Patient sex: M
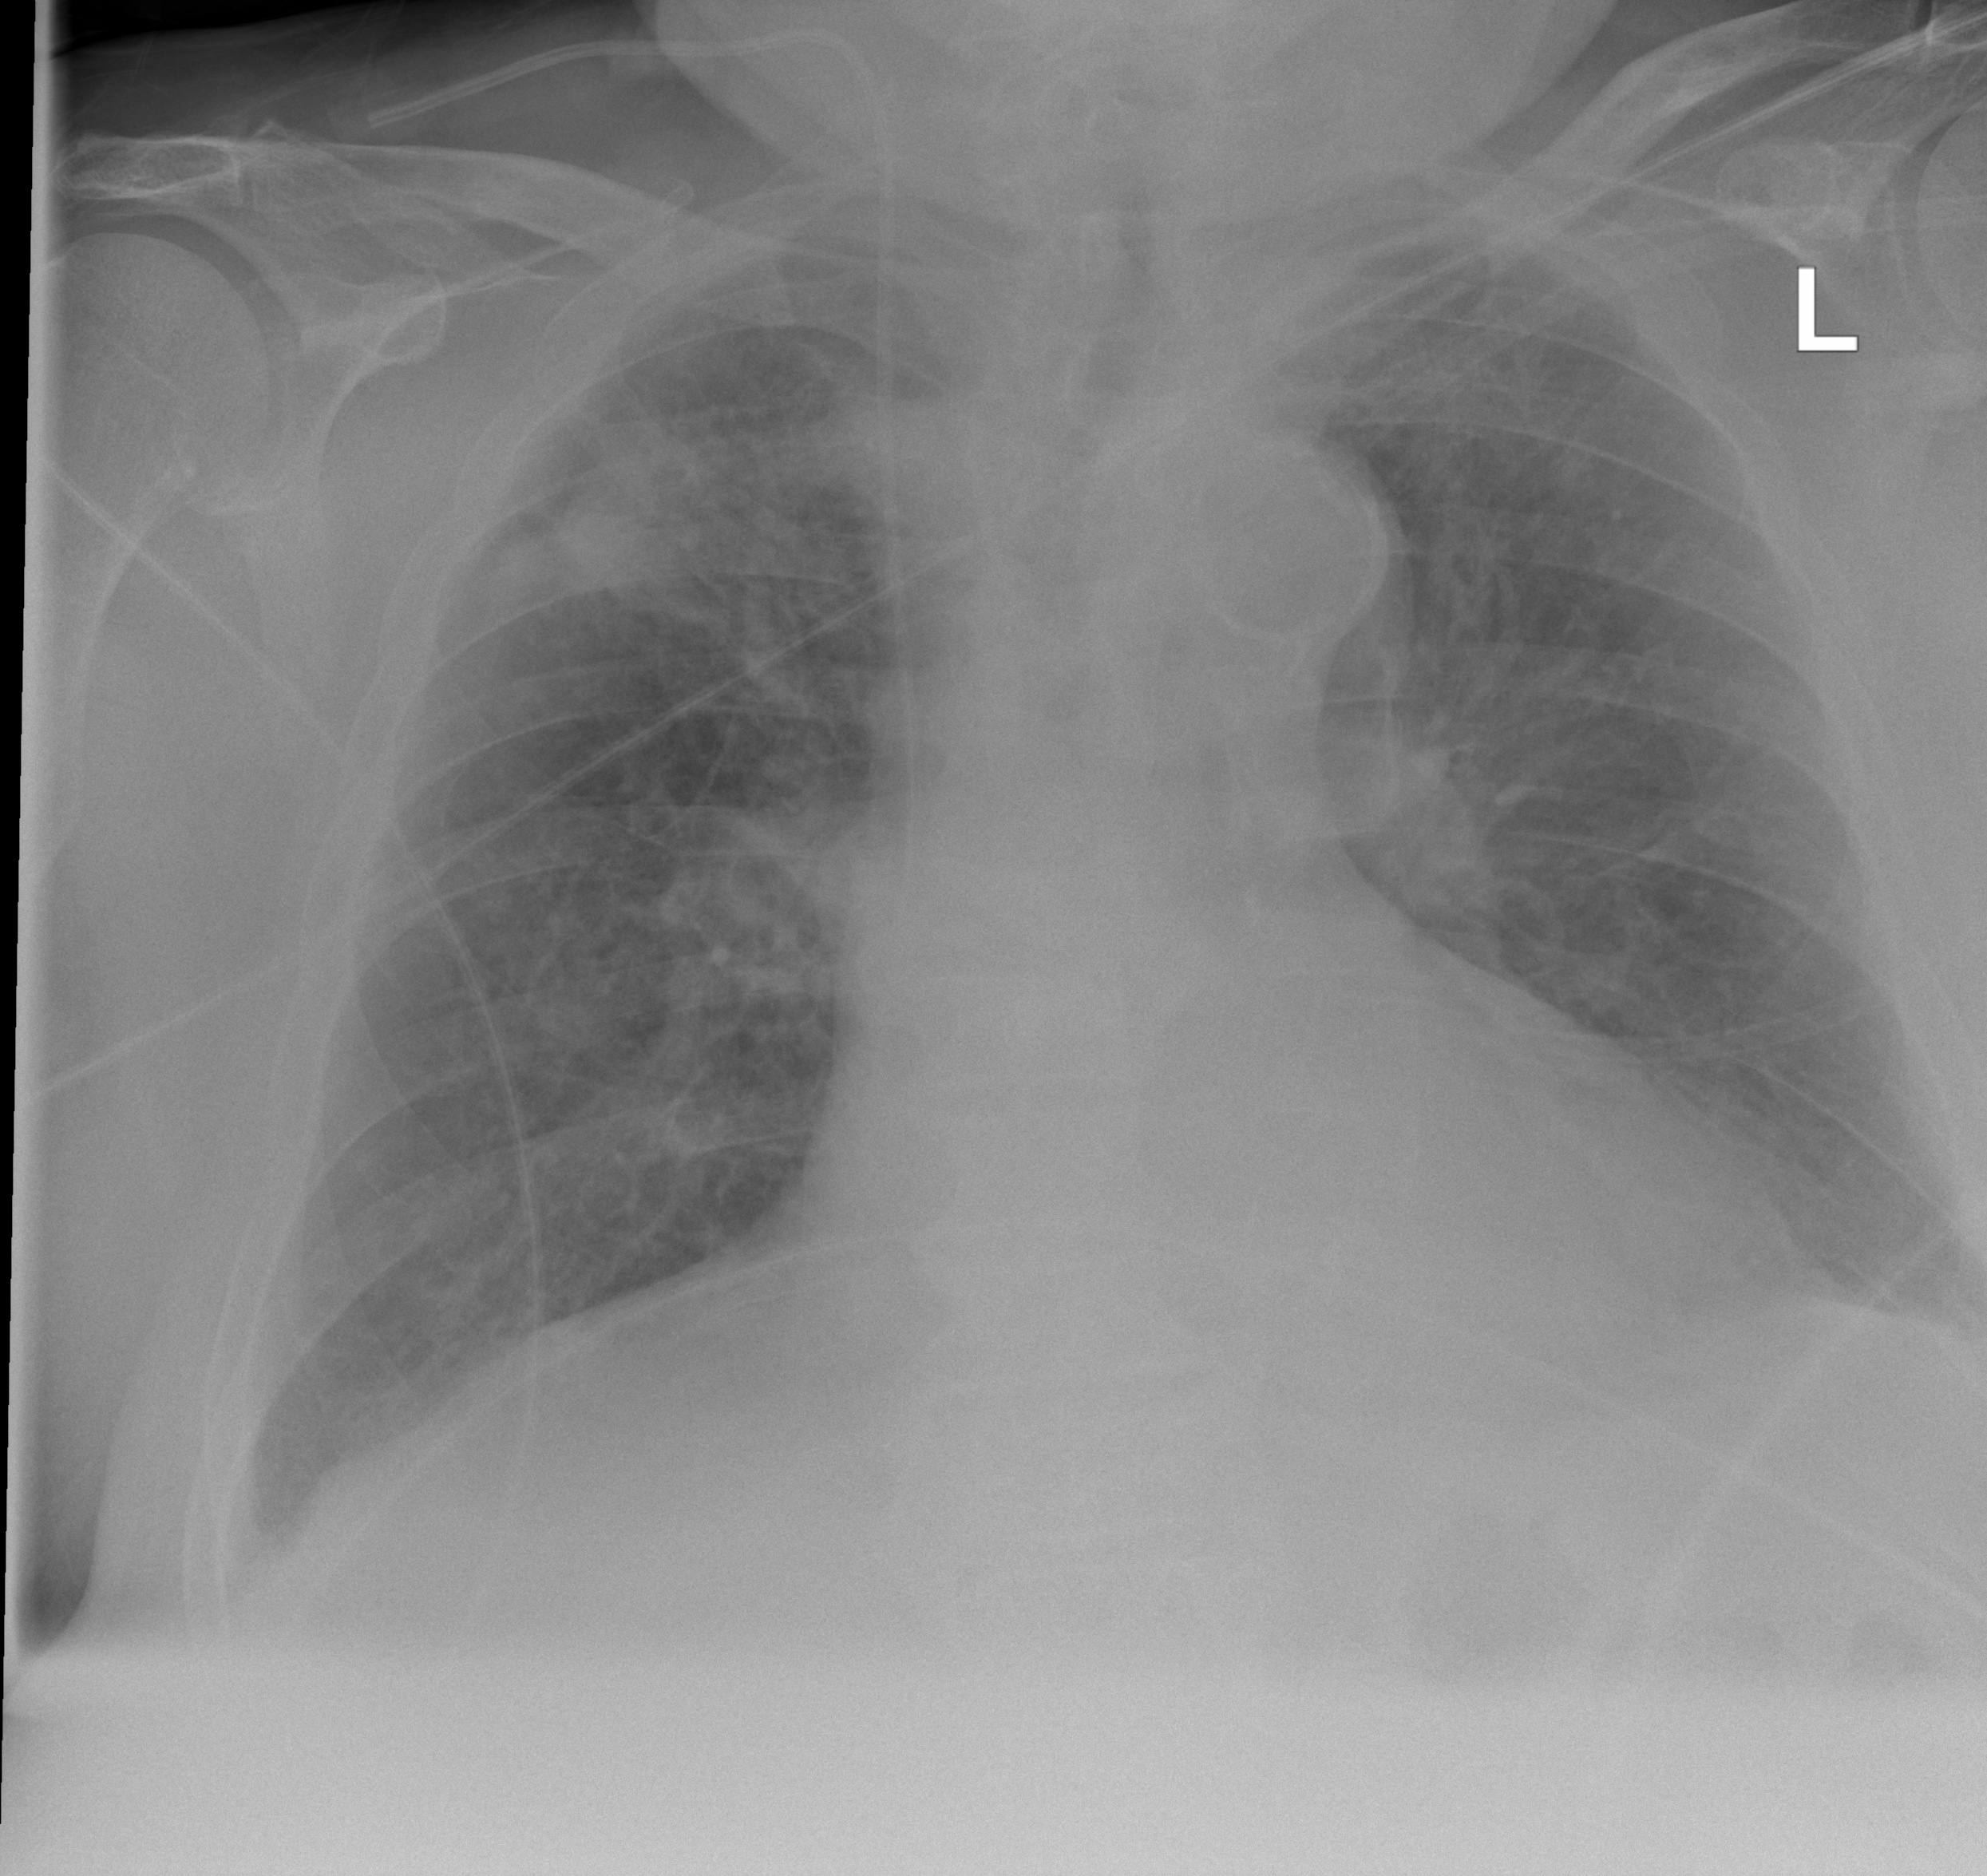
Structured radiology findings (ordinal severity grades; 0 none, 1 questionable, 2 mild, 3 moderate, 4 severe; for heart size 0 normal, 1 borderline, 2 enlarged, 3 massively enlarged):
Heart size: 1
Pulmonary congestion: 0
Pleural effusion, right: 1
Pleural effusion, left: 1
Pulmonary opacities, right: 2
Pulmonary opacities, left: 0
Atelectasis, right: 2
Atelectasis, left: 2